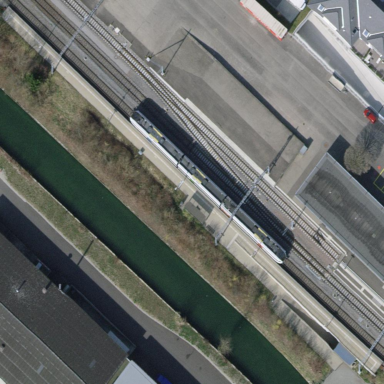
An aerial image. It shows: Platform with asphalt surface in public transport area. The platform includes shelter.